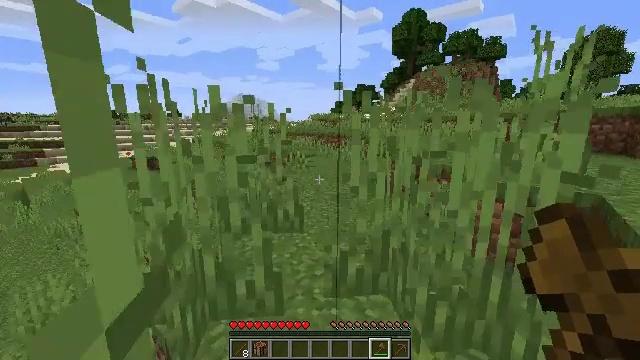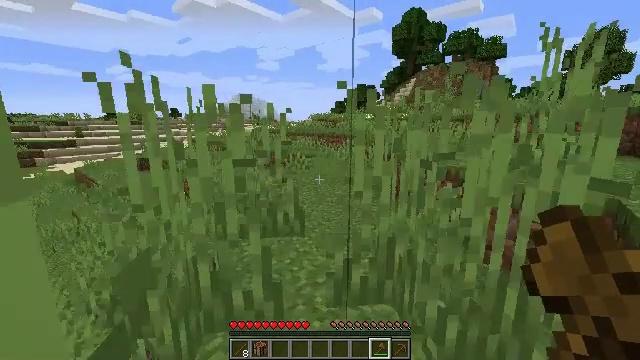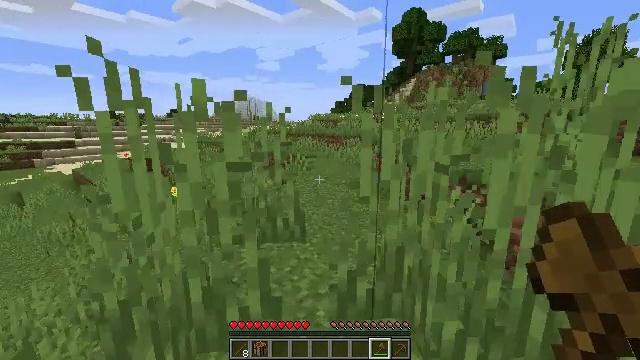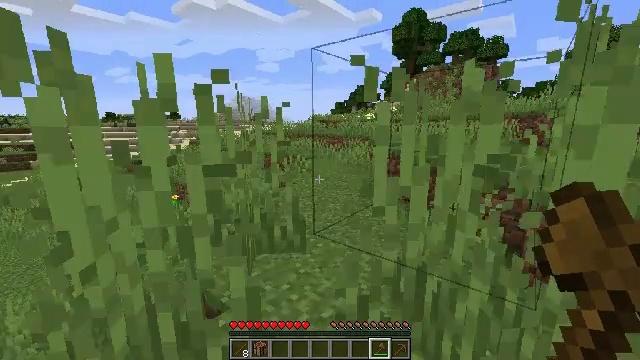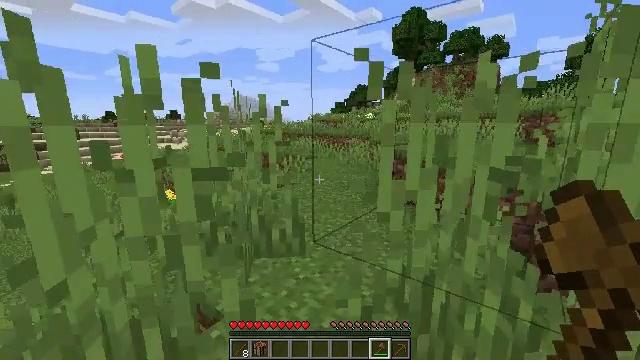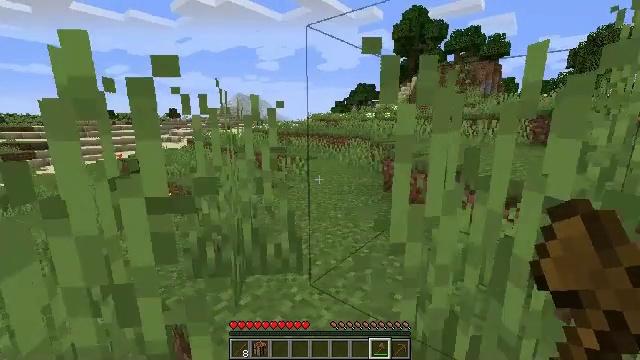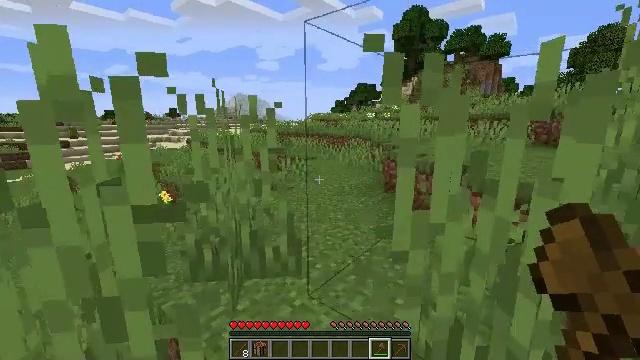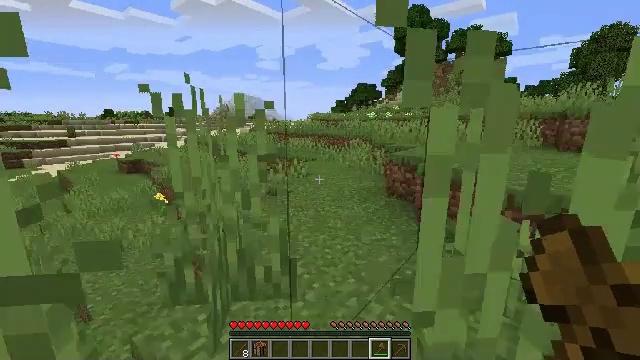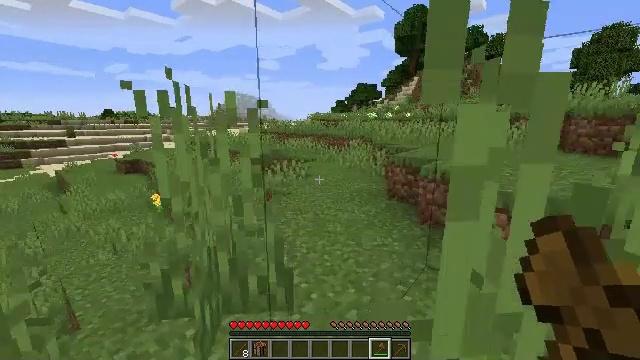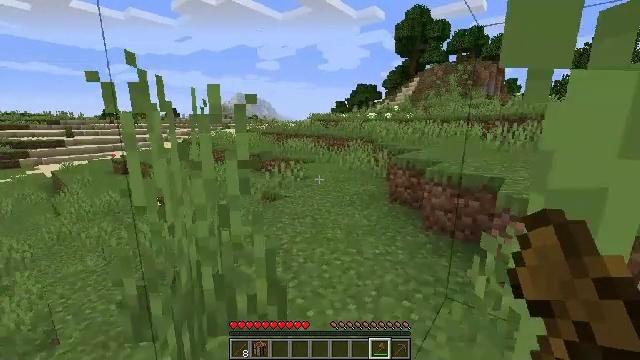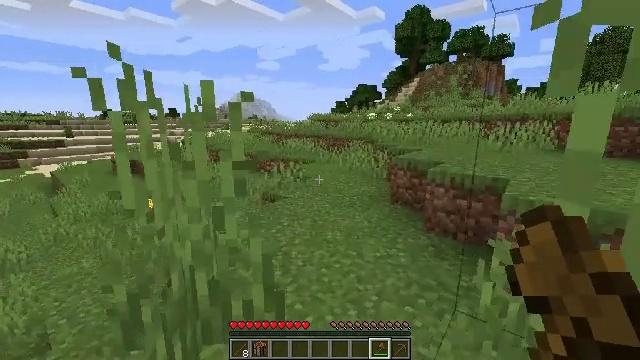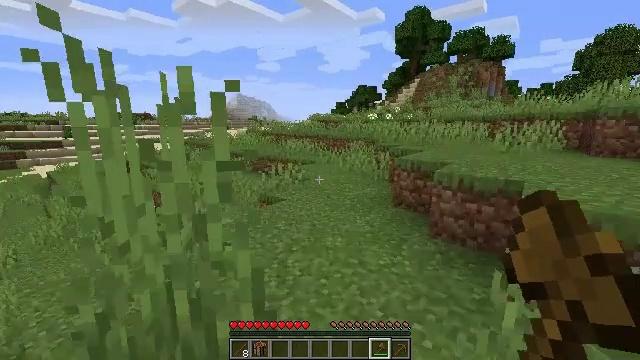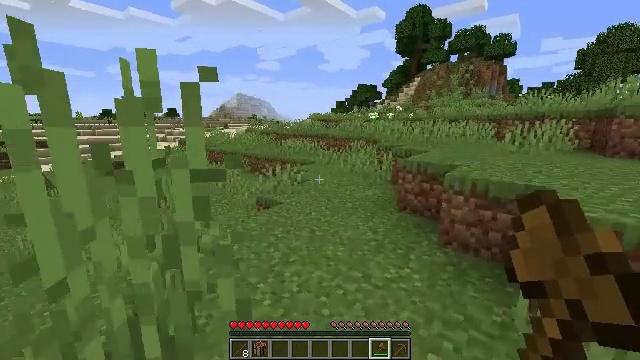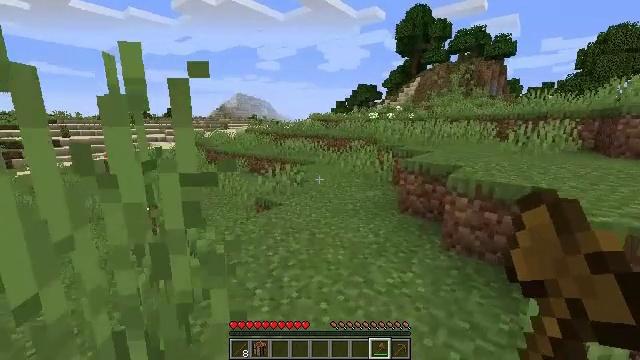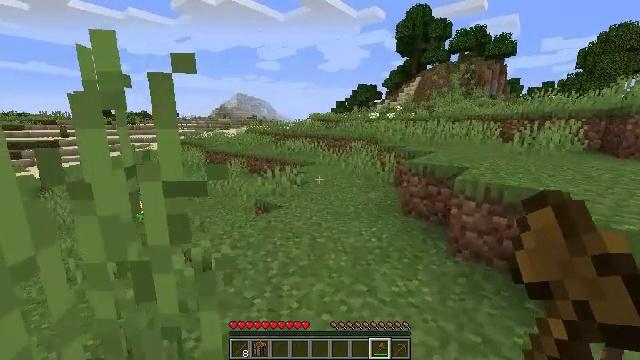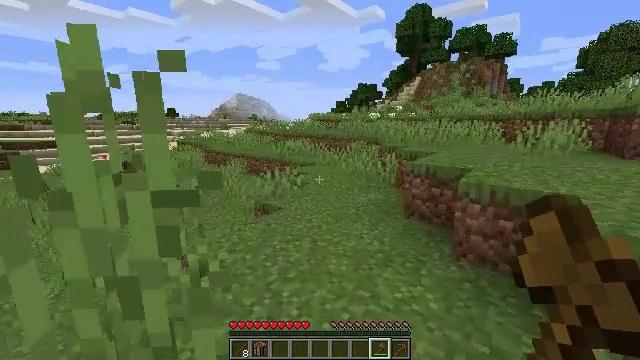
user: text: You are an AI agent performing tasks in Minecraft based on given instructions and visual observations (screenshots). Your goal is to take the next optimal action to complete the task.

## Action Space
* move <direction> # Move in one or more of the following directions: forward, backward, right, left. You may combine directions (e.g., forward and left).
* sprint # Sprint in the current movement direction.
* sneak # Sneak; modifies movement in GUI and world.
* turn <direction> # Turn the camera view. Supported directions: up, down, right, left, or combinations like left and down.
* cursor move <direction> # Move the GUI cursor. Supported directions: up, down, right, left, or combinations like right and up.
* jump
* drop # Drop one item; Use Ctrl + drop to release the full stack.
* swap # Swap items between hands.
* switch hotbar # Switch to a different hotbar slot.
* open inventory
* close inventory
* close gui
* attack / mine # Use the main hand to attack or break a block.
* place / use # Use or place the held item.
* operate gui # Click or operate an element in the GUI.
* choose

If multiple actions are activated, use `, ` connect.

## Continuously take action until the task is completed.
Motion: motion action
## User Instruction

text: Gather azure bluet from the ground.
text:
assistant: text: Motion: move forward
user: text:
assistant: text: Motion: move forward
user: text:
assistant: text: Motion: move forward
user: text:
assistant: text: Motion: move forward
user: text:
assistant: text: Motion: move forward
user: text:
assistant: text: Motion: move forward
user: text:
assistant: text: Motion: move forward
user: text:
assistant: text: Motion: move forward
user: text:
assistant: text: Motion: move forward
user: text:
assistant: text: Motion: move forward
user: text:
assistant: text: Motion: move forward
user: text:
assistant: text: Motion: move forward
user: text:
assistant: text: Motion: no_op
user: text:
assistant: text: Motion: no_op
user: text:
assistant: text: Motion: move forward
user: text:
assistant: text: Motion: move forward
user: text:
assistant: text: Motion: move forward
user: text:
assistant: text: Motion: turn right and up
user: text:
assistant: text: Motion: move forward, turn right and up
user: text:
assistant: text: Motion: move forward, turn right and up
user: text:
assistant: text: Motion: move forward
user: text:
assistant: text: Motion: move forward
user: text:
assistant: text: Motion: move forward
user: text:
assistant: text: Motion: move forward
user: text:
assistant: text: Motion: move forward
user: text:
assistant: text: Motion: move forward
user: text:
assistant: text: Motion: move forward, turn right
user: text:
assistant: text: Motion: move forward, turn right
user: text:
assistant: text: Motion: move forward
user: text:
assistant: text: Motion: move forward, jump